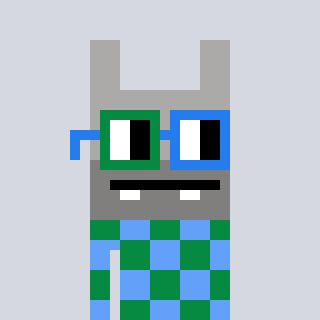
a pixel art character with square green and blue glasses, a rabbit-shaped head and a blue-colored body on a cool background